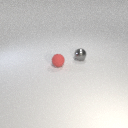
small gray metal sphere behind small red rubber sphere